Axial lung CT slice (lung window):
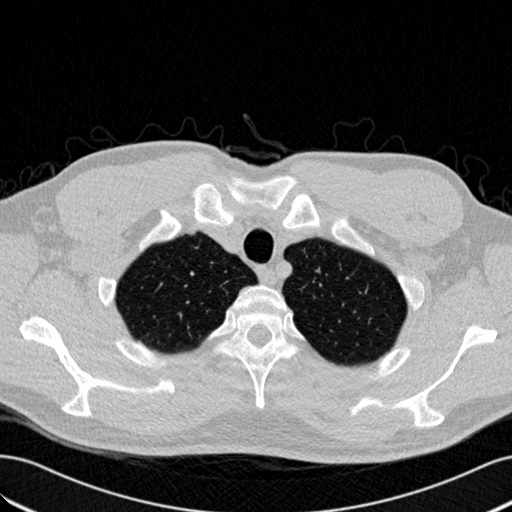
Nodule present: no